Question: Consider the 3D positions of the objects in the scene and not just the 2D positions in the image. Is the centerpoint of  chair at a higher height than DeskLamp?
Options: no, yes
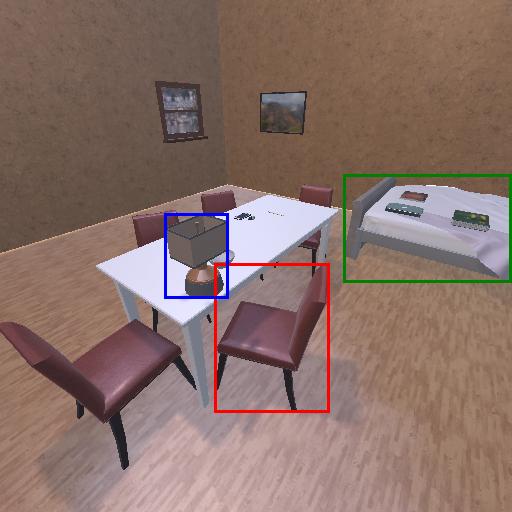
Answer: no